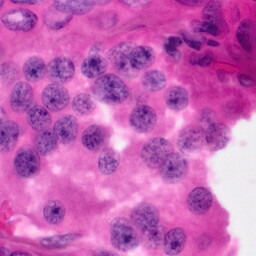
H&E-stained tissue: Pancreatic